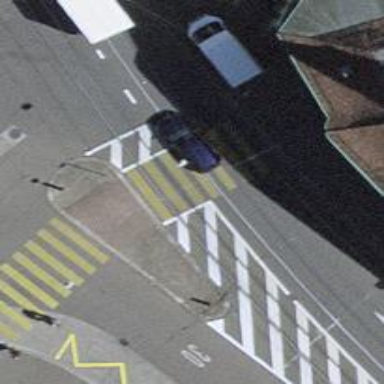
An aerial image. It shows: Tram crossing on the railway.